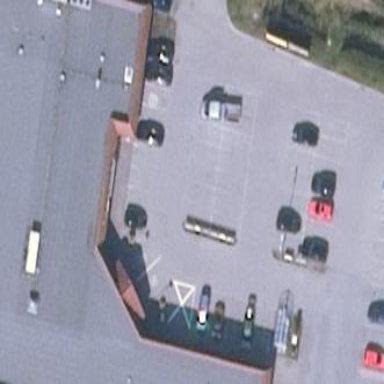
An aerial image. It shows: Retail building with quadruple saltbox-shaped roof.